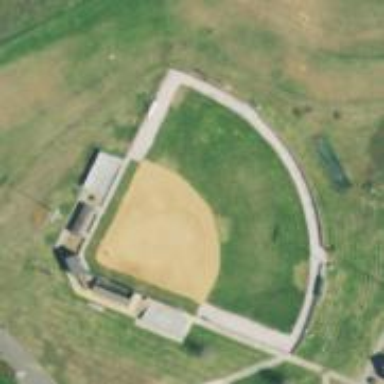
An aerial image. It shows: Grassy pitch designated for softball leisure sports.